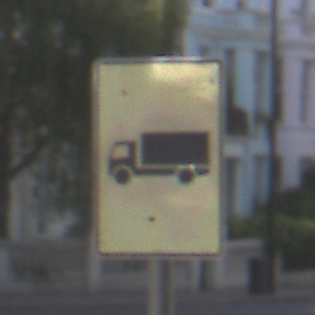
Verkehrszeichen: KFZZulaessigeGesamtmasse3Komma5TOhnePfeilsymbol
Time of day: MorningAfternoon
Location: Outdoor (Urban)
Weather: PartlyCloudy
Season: NotSpecified
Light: Natural